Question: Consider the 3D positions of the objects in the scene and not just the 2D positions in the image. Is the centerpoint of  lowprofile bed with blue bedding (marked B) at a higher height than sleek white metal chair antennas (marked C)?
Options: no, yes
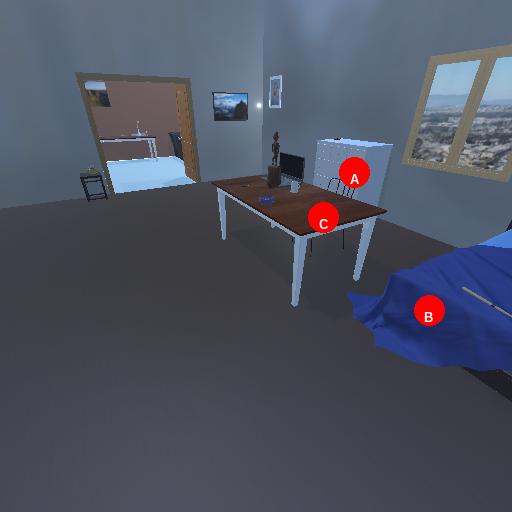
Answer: no